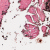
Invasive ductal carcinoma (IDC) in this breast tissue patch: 0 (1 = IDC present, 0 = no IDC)